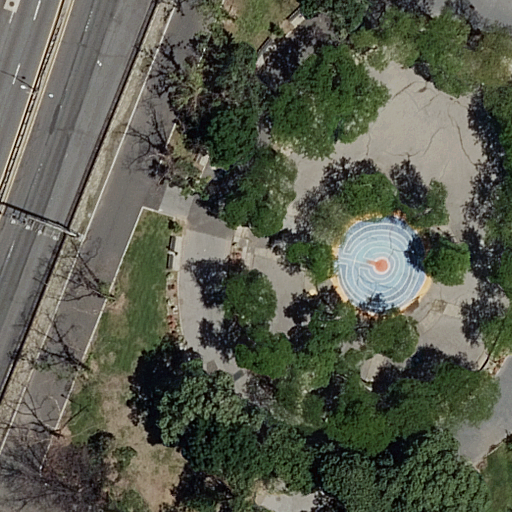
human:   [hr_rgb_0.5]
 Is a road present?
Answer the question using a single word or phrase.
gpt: yes

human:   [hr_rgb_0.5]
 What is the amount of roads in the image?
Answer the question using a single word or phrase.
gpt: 9

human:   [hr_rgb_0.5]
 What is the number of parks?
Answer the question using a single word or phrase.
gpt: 1

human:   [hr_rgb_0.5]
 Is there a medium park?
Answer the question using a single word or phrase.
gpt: no

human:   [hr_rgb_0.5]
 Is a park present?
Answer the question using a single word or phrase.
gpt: yes

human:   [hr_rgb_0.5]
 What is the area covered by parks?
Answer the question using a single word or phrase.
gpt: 6473m2

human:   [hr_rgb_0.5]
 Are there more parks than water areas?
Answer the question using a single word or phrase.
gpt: yes

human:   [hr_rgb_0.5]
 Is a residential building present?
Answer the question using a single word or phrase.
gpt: no

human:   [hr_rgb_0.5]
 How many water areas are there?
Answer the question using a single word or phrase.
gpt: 0

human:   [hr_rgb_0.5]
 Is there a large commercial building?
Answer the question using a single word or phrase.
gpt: no

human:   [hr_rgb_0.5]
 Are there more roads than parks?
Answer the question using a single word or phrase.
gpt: yes

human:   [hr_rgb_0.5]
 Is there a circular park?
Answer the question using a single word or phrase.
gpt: no

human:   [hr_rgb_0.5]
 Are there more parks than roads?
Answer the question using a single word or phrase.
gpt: no

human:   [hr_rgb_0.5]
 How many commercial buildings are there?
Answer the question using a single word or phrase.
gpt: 0

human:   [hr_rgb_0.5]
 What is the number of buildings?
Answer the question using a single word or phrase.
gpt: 0

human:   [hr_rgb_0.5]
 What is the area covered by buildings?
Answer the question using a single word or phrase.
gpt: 0m2

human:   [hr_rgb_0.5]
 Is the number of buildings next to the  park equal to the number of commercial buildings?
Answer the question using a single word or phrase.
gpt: yes

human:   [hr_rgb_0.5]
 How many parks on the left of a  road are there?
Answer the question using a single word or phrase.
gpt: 0

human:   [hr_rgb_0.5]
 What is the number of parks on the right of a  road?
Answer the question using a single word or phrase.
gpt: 1

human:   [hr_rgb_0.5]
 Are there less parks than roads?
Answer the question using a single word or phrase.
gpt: yes

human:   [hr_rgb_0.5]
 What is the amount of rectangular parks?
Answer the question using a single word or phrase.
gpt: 1

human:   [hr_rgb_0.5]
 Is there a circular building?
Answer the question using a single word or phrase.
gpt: no

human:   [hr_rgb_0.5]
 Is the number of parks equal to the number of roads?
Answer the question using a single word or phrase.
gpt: no

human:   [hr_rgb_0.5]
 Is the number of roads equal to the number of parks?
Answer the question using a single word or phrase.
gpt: no

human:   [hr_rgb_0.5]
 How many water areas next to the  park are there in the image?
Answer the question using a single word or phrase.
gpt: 0

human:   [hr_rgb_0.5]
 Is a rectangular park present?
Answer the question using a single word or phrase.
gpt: yes

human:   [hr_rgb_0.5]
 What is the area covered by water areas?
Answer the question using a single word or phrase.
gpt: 0m2

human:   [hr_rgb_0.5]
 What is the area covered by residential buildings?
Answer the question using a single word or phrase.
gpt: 0m2

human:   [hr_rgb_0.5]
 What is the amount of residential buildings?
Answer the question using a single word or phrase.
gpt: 0

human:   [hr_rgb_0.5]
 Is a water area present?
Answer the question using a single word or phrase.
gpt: no

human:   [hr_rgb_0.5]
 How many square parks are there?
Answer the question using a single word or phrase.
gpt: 0

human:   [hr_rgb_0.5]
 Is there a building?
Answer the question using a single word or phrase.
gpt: no

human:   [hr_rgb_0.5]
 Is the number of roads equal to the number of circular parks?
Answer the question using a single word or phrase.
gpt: no

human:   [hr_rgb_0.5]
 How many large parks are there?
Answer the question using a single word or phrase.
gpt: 1

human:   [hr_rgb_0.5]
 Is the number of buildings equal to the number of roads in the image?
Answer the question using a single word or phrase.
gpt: no

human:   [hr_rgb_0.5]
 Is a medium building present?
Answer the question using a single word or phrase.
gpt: no

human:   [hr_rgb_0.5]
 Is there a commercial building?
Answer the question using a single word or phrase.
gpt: no

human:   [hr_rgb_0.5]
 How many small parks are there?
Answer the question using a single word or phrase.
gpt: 0

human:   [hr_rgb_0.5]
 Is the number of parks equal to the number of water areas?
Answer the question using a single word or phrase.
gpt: no

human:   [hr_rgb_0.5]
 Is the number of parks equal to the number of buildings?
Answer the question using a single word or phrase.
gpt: no

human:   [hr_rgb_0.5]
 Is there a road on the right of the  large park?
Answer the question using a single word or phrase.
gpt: no

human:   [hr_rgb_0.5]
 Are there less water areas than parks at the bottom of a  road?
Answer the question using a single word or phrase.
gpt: no

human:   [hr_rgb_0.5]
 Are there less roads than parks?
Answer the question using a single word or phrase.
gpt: no

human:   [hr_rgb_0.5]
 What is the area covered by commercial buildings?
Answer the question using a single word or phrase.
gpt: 0m2

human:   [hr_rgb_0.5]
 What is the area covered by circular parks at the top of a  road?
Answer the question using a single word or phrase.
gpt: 0m2

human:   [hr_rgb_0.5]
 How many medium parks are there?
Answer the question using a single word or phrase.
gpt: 0

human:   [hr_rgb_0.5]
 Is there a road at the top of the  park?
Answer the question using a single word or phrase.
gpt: no

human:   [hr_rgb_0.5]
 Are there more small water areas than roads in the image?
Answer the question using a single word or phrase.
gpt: no

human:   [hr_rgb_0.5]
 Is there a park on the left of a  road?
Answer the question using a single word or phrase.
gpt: no

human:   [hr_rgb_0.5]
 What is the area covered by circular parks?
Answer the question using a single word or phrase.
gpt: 0m2

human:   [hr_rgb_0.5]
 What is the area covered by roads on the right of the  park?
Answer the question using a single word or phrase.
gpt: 0m2

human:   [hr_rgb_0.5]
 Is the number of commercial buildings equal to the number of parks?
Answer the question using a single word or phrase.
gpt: no

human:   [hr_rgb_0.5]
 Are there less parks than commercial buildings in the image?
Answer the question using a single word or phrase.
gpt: no

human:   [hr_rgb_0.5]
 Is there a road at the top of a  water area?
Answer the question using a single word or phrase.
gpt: no

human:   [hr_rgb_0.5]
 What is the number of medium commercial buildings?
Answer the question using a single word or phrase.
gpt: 0

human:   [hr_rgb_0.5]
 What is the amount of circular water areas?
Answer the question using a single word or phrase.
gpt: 0

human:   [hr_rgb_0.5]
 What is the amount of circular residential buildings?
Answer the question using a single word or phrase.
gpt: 0

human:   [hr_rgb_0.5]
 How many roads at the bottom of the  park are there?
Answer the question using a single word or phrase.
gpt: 9

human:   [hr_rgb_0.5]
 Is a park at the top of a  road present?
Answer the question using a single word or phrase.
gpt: yes

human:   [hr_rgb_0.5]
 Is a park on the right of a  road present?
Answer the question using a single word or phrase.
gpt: yes

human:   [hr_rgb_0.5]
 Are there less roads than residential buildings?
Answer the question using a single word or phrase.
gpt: no

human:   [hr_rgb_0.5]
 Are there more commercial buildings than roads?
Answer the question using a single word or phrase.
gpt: no

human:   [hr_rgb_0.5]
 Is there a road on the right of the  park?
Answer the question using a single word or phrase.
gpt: no

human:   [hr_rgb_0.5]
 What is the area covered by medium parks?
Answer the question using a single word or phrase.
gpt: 0m2